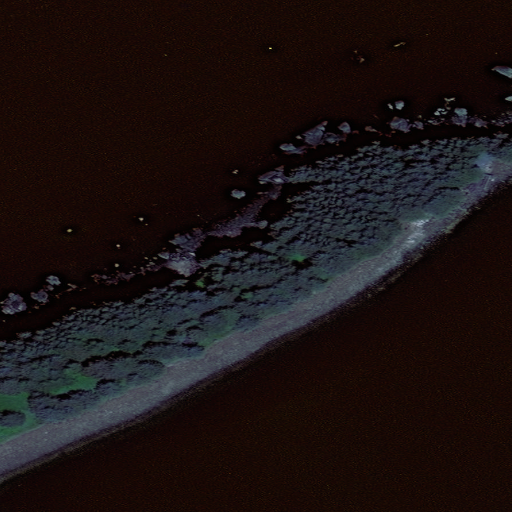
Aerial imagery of island in Alaska named Low Island containing only unknown